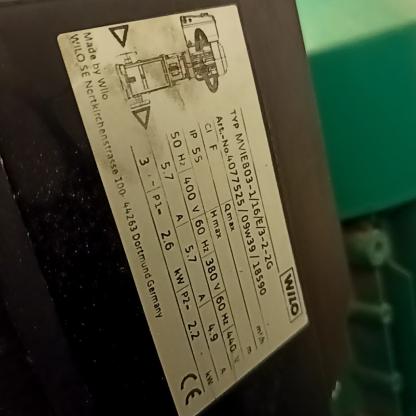
Klasa: tabliczka-znamionowa